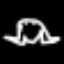
Label: frog